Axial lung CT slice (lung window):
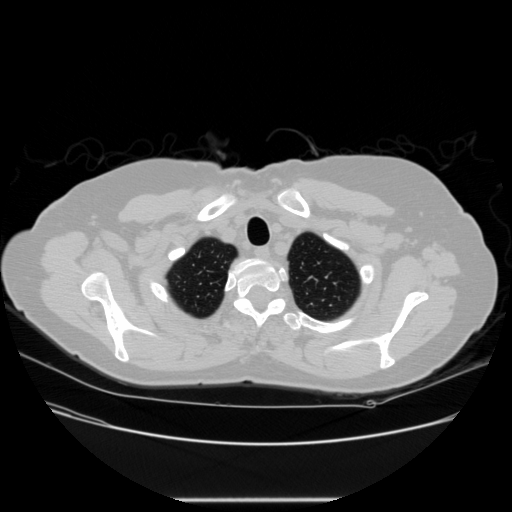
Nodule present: no